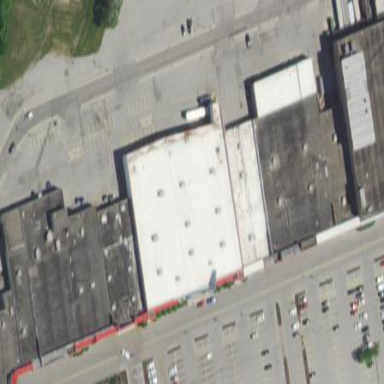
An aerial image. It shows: Building.